Question: I've written this simple C code
'''
int main()
{
int calc = 2+2;
return 0;
}
'''
And I want to see how that looks in assembly, so I compiled it using 'gcc'
'''
$ gcc -S -o asm.s test.c
'''
And the result was ~65 lines (Mac OS X 10.8.3) and I only found these to be related:

Where do I look for my '2+2' in this code?
### Edit:
One part of the question hasn't been addressed.
If '%rbp, %rsp, %eax' are variables, what values do they attain in this case?
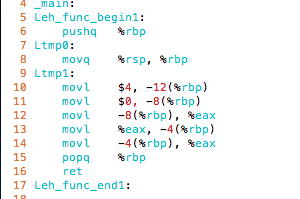
Answer: Almost all of the code you got is just useless stack manipulation. With optimization on ('gcc -S -O2 test.c') you will get something like
'''
main:
.LFB0:
.cfi_startproc
xorl %eax, %eax
ret
.cfi_endproc
.LFE0:
'''
Ignore every line that starts with a dot or ends with a colon: there are only two assembly instructions:
'''
xorl %eax, %eax
ret
'''
and they encode 'return 0;'. (XORing a register with itself sets it to all-bits-zero. Function return values go in register '%eax' per the x86 ABI.) Everything to do with your 'int calc = 2+2;' has been discarded as unused.
If you changed your code to
'''
int main(void) { return 2+2; }
'''
you would instead get
'''
movl $4, %eax
ret
'''
where the 4 comes from the compiler doing the addition itself rather than making the generated program do it (this is called <URL>.
Perhaps more interesting is if you change the code to
'''
int main(int argc, char **argv) { return argc + 2; }
'''
then you get
'''
leal 2(%rdi), %eax
ret
'''
which is doing some real work at runtime! In the 64-bit ELF ABI, '%rdi' holds the first argument to the function, 'argc' in this case. 'leal 2(%rdi), %eax' is x86 assembly language for "'%eax = %edi + 2'" and it's being done this way mainly because the more familiar 'add' instruction takes only two arguments, so you can't use it to add 2 to '%rdi' and put the result in '%eax' all in one instruction. (Ignore the difference between '%rdi' and '%edi' for now.)